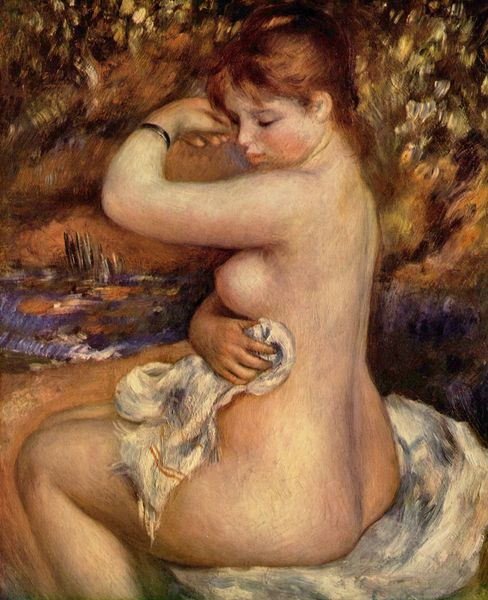
Titel: Nach dem Bade
Künstler: Pierre Auguste Renoir
Institution: Privatsammlung
Schlagwörter: akt, baum, blau, blätter, gemälde, hand, haut, kopf, körper, laub, nackt, schatten, wasser, weiß, baden, badende, bäume, cezanne, fluss, impressionismus, landschaft, mädchen, ocker, see, sitzen, ufer, wäsche, auguste renoir, blumen, braun, brust, busen, degas, frankreich, frau, haar, hintergrund, kreide, licht, mund, nase, ohr, orange, pastell, profil, renoir, rücken, ölbild, rot, tuch, beige, malerei, jung, arm, augen, gesicht, inkarnat, bildnis, portrait, porträt, öl, bach, natur, schilf, spiegelung, büsche, gewässer, pastos, auge, fransen, haare, realismus, sitzend, tücher, pflanzen, lippen, rouge, schulter, voyeur, wald, garten, beine, brüste, gesäß, hintern, rückenansicht, sommer, wangen, modell, trocknen, backen, trocken, farben, lila, violett, duktus, impressionistisch, monet, reflexe, seitenansicht, sitzt, handtuch, manet, streifen, bauch, nackte, brustwarze, erotik, knie, schenkel, fleisch, bad, rothaarig, waschen, nacktheit, außen, badend, abtrocknen, rückenakt, auguste, seite, strich, badetuch, rückansicht, duft, toilette, armband, armreif, armreifen, halbprofil, achsel, seerosen, im freien, kosmetik, diana, rücke, im bade, susanna, rotes haar, badeb, bade, weiblicher akt, rück, waschlappen, frau akt, selbstvergessenheit, po, arbband, fasser